This grayscale texture is a bearing vibration snapshot reshaped row-by-row into a square image. What is the most likely bearing condition (normal, inner_race, outer_race, ball)?
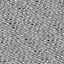
Answer: outer_race